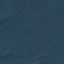
Label: Forest